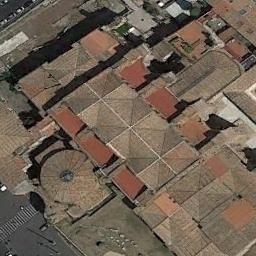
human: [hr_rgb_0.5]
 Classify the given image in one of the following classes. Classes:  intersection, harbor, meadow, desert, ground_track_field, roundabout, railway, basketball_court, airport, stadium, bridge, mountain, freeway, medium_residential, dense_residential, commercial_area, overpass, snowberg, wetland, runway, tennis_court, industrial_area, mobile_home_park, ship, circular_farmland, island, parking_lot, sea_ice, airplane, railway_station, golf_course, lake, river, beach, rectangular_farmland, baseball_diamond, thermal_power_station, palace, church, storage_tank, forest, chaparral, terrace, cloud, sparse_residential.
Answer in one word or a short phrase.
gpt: church